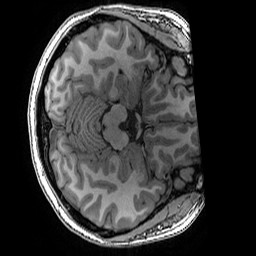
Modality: T1w
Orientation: axial
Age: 19
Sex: female
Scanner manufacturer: ge
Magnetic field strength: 3 T
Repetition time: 0.007 s
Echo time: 0.00342 s